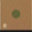
Piece: xx